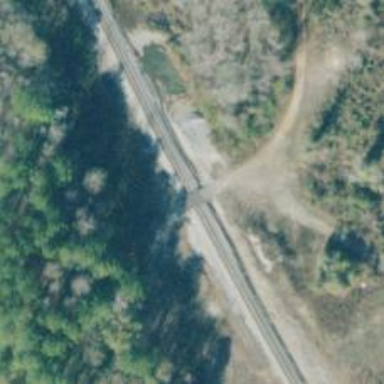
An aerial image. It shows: Level crossing along the railway.